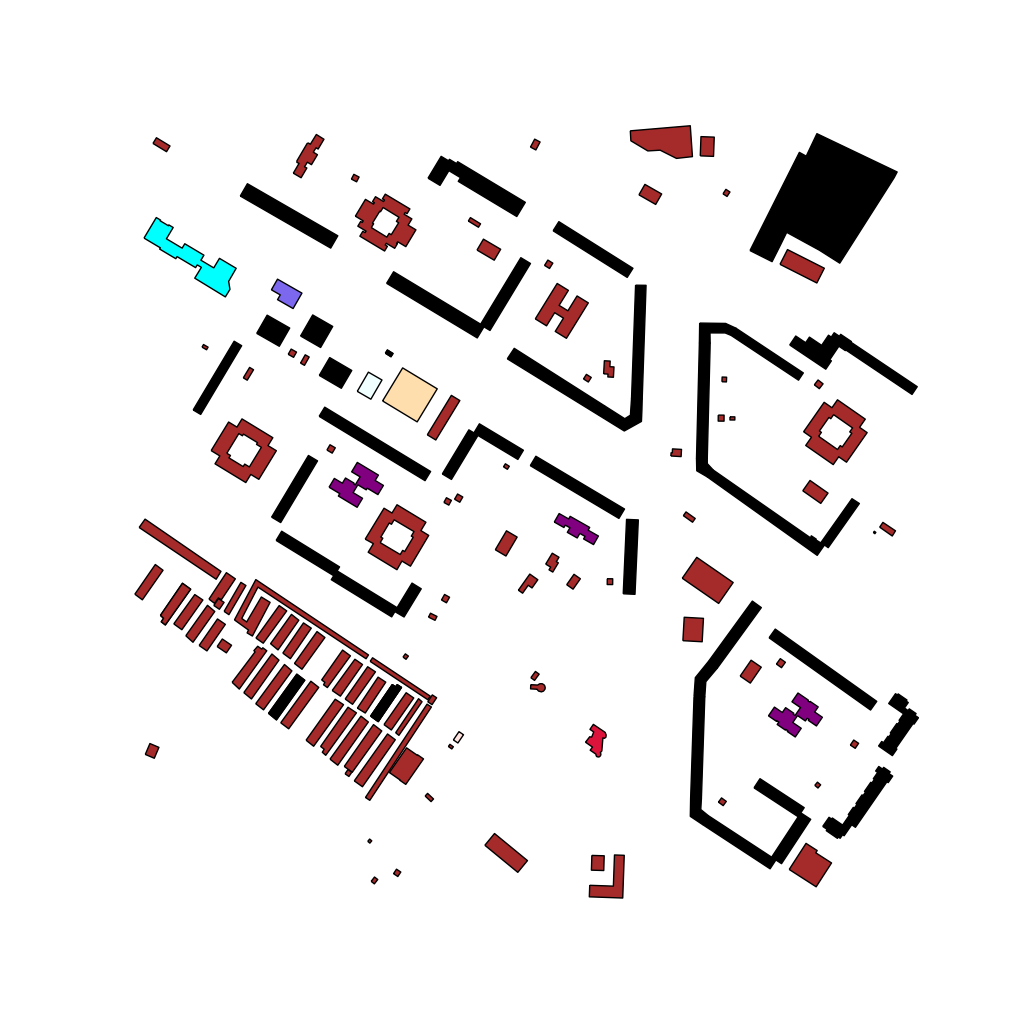
Tags: overhead vector_map, business, industrial, recreation, residential, special, modern, soviet, high_rise, individual_rise, low_rise, density_2, Building, Church, Facility, Gas, Grocery, Kinder, Mall, Resto, Supermkt, 1.0 km²